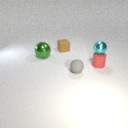
small brown rubber cube behind small red rubber cylinder